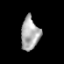
Tissue: prostate
Cell type: T cells
Senescence score: 0.9121
Nuclear area (px): 585
Mean DAPI intensity: 170.697